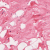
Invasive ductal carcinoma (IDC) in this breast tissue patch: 0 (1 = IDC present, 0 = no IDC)